Question:
I want to make row 3 column index
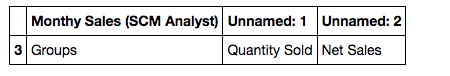
Answer: The quick and easy answer is
'''
df.T.set_index(3).T
'''